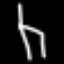
Label: chair